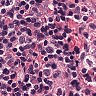
Metastatic tissue present: no